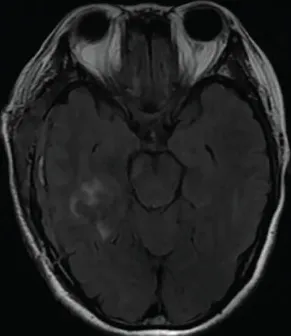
In the right part of the pons, which showed high signal on FLAIR imaging.
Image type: radiology (mri)